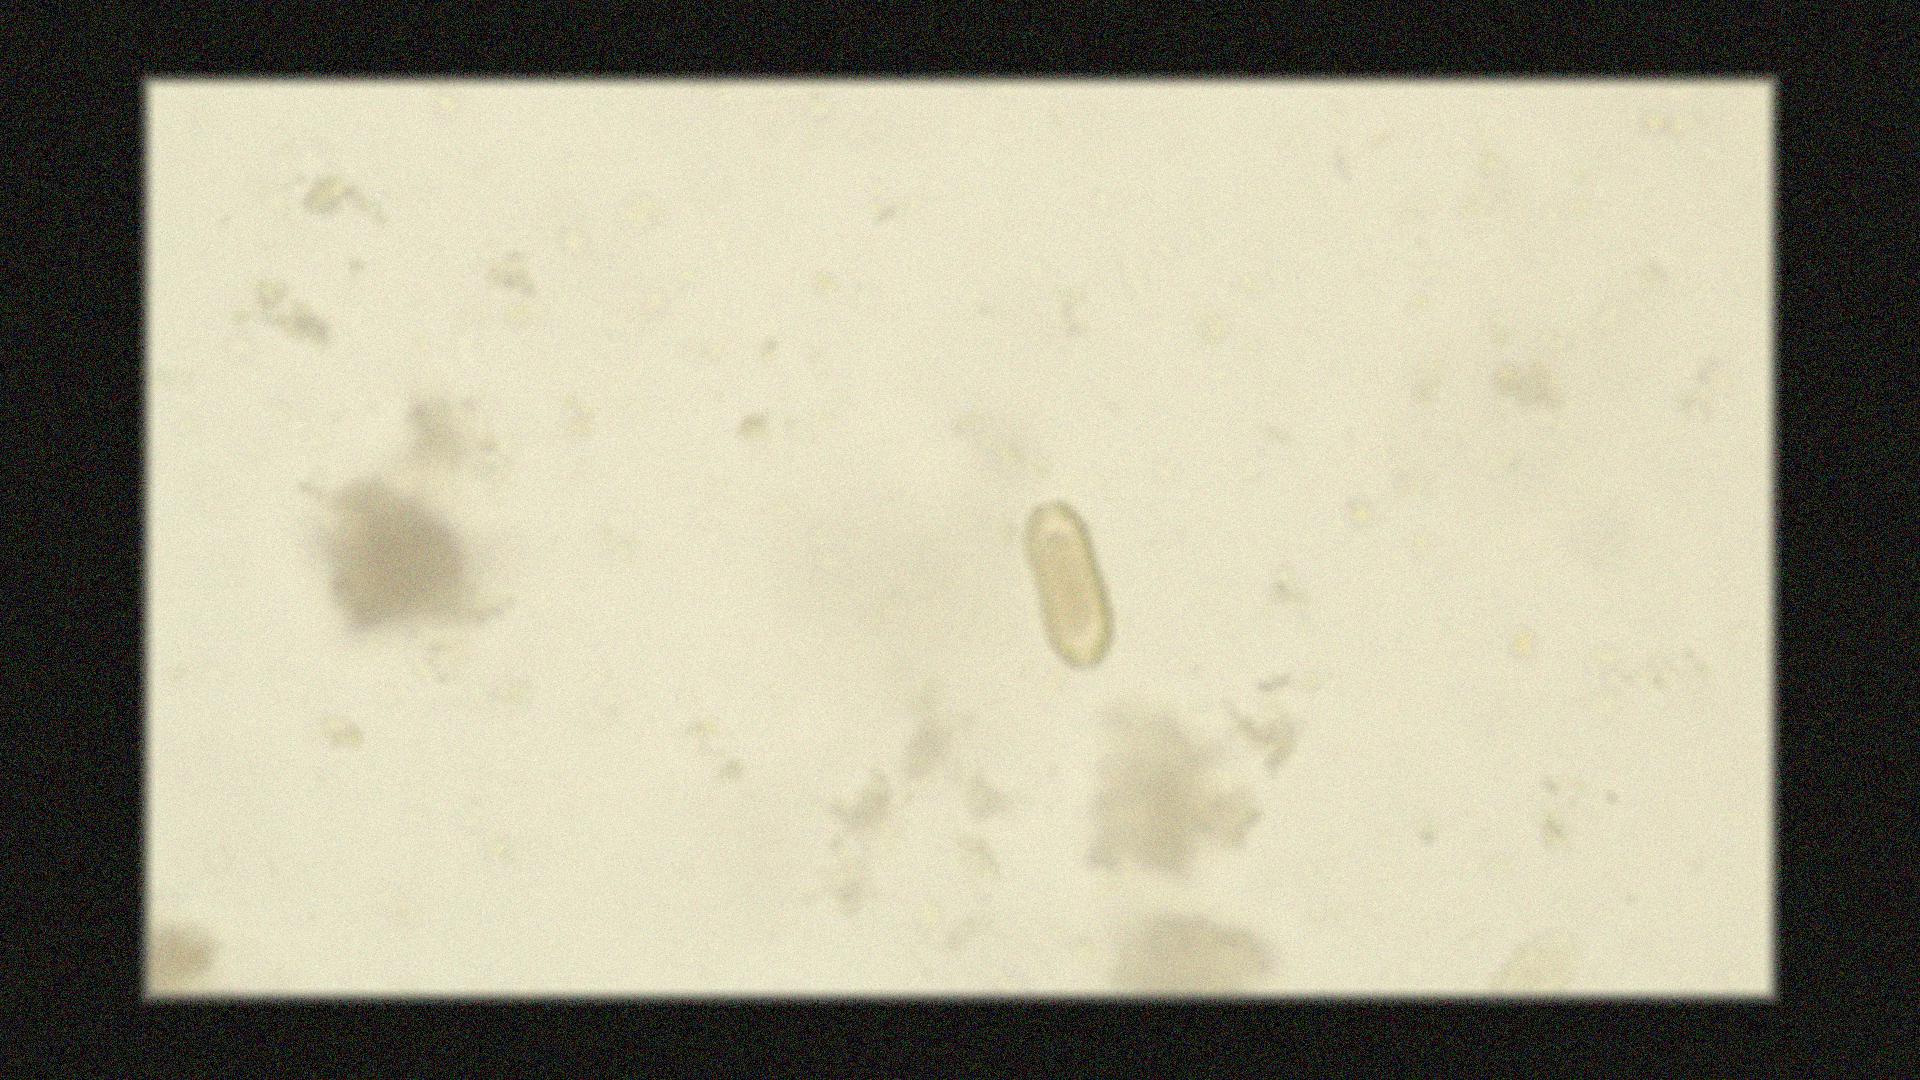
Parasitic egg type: Capillaria philippinensis